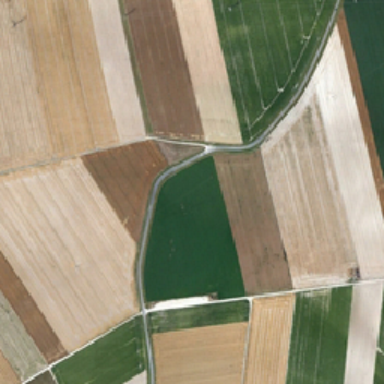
There is a bare road near green farmland .